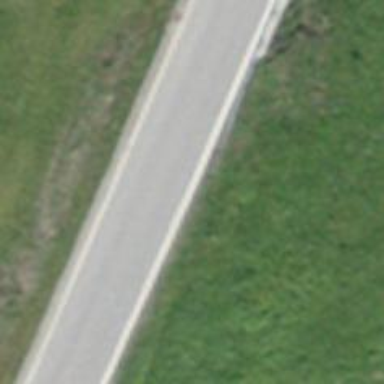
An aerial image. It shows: Tertiary road with asphalt surface.